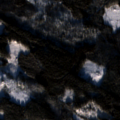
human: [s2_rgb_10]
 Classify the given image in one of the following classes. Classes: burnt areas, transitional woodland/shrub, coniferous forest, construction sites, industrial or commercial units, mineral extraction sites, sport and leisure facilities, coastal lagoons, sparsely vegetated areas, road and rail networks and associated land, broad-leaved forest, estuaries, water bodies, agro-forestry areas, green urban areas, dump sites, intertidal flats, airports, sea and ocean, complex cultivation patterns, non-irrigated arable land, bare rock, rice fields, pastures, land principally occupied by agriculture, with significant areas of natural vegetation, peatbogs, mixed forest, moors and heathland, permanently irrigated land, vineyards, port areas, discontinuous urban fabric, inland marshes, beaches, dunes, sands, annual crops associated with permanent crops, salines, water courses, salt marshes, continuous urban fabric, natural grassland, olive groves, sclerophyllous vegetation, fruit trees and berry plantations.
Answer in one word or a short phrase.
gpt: coniferous forest, mixed forest